Field crop: maize
Growth stage: 2
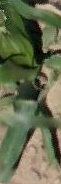
Species: maize